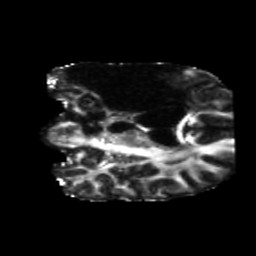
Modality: FA
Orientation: coronal
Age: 40
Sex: male
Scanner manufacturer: siemens
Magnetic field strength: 3 T
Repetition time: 5.47 s
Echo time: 0.0854 s